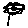
Label: flower